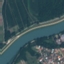
Label: River